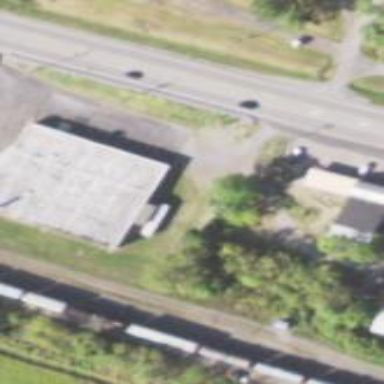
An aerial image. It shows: Building that houses bowling alley.